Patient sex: M
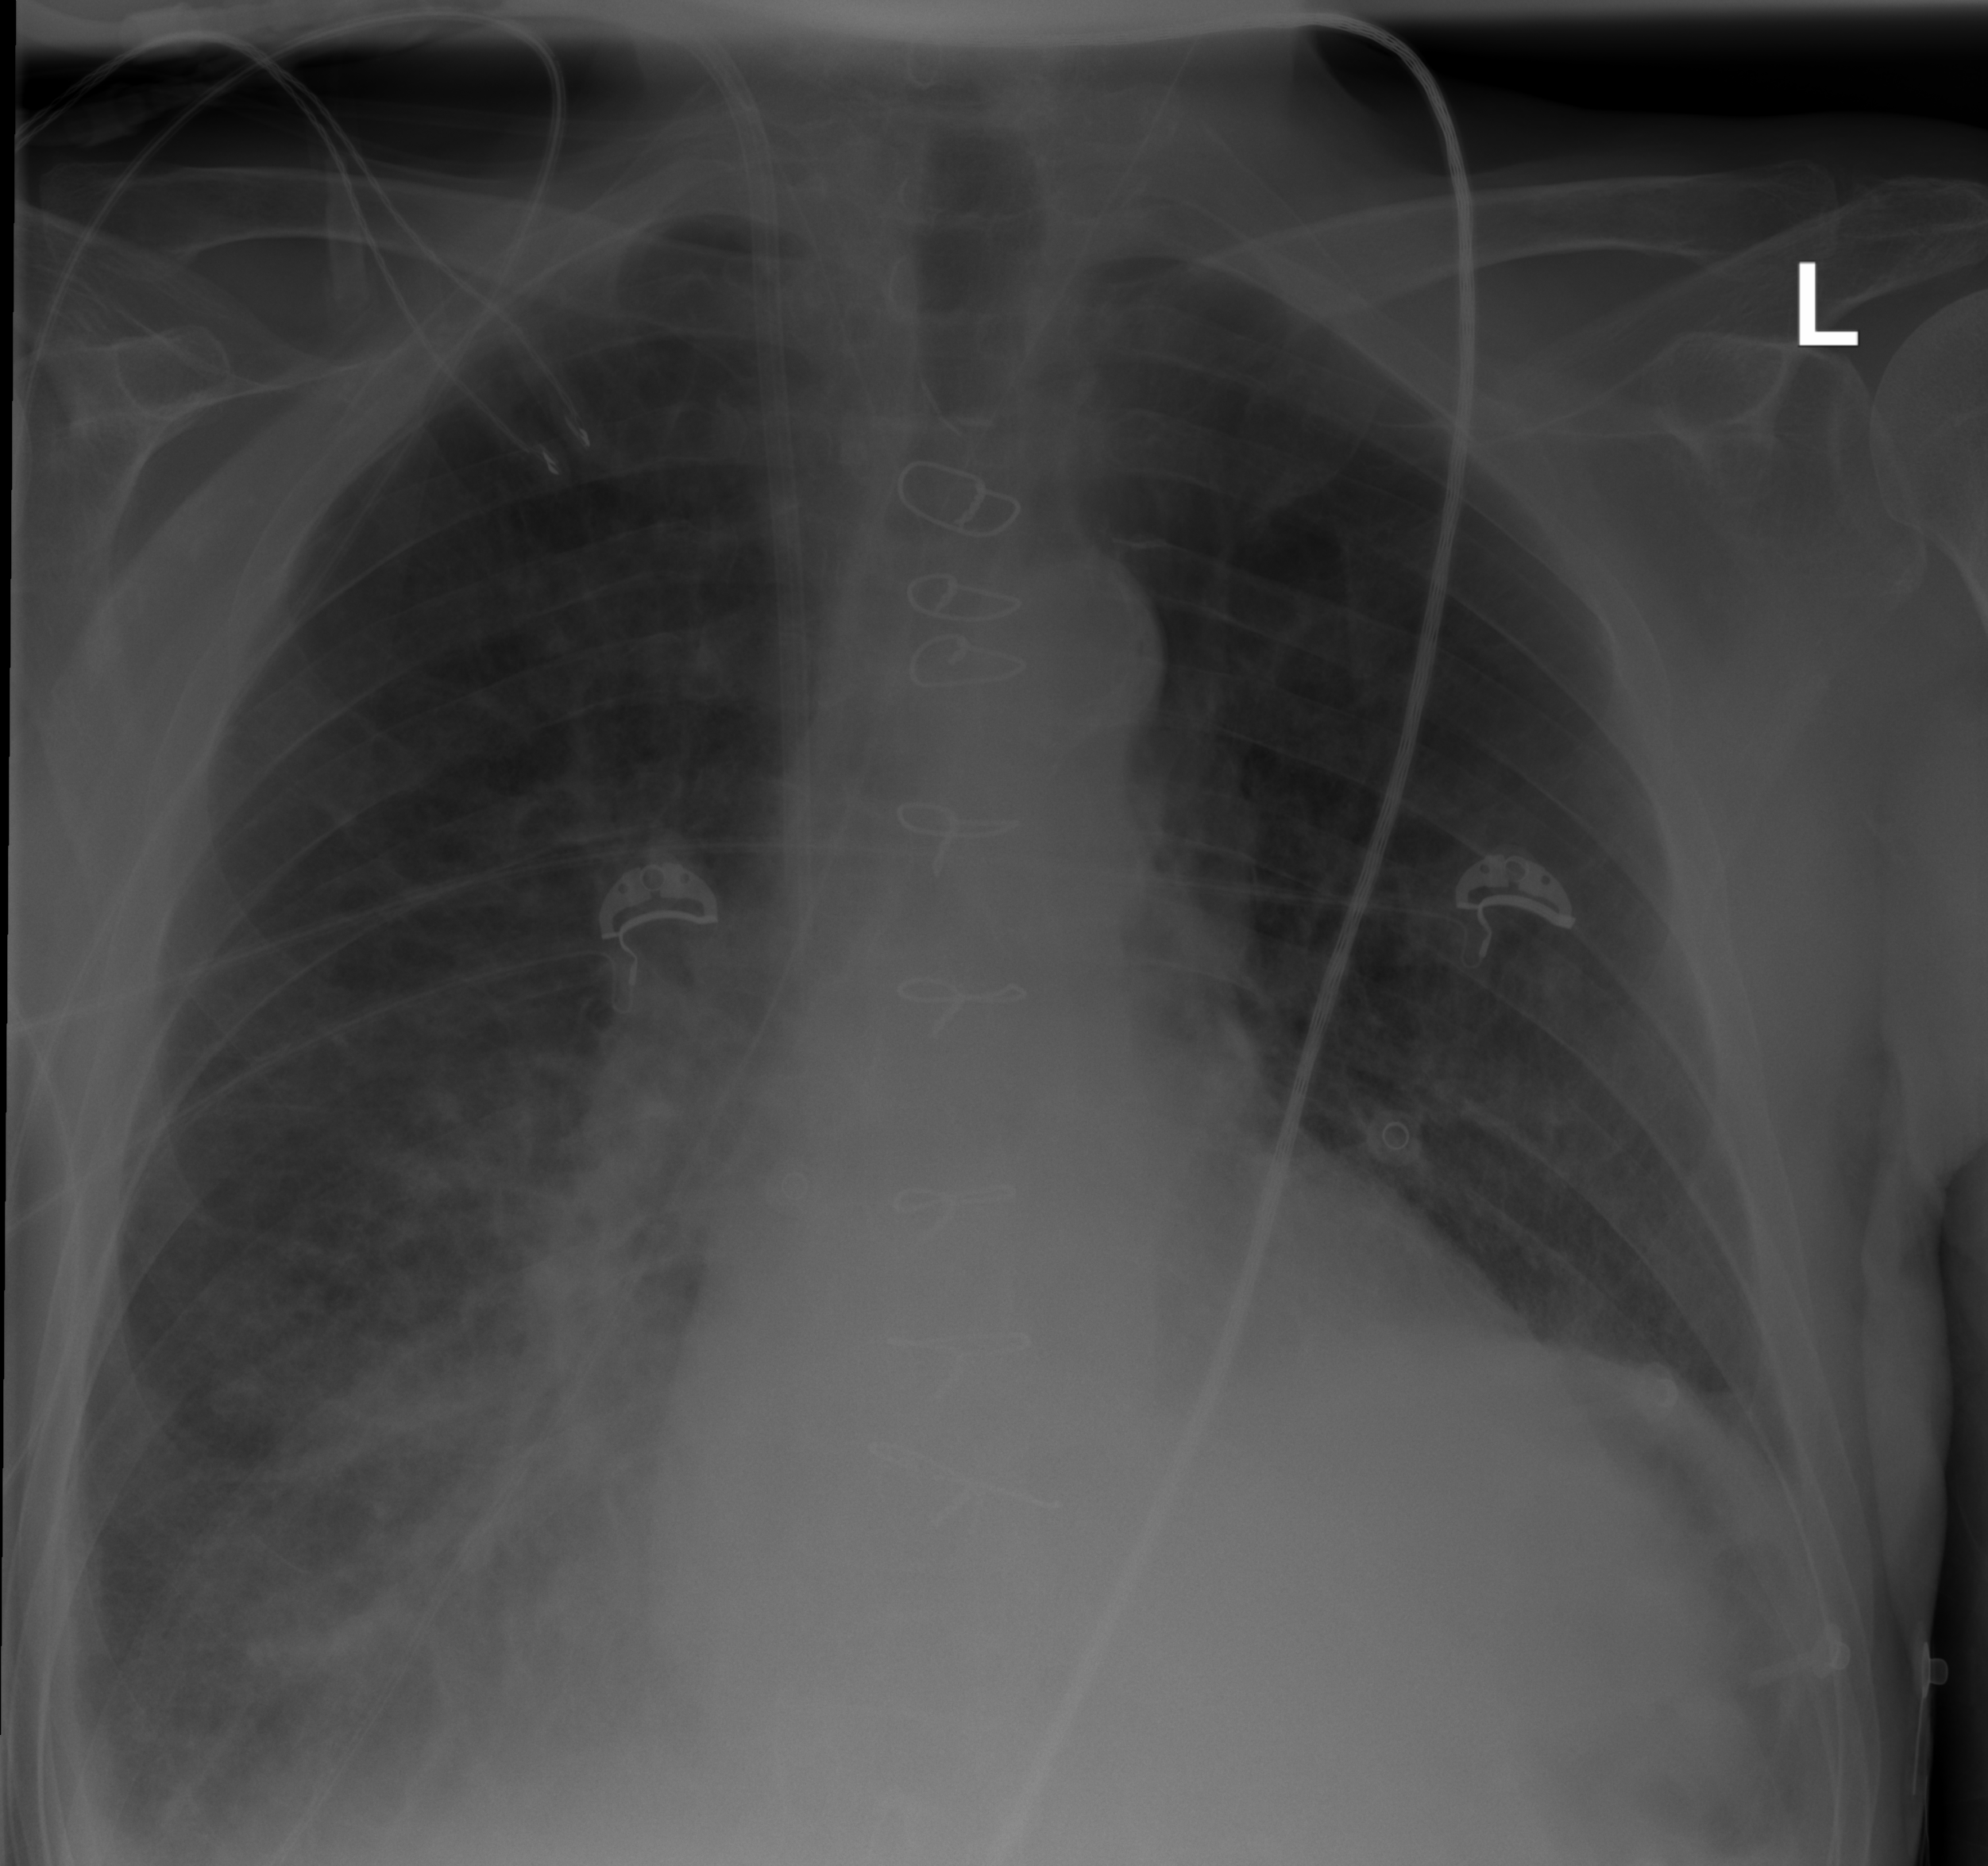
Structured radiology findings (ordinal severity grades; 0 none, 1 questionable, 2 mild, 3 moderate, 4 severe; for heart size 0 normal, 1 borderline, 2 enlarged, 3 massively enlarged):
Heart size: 0
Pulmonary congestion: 2
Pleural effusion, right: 2
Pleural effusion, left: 0
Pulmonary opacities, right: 2
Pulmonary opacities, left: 0
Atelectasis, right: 2
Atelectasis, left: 0